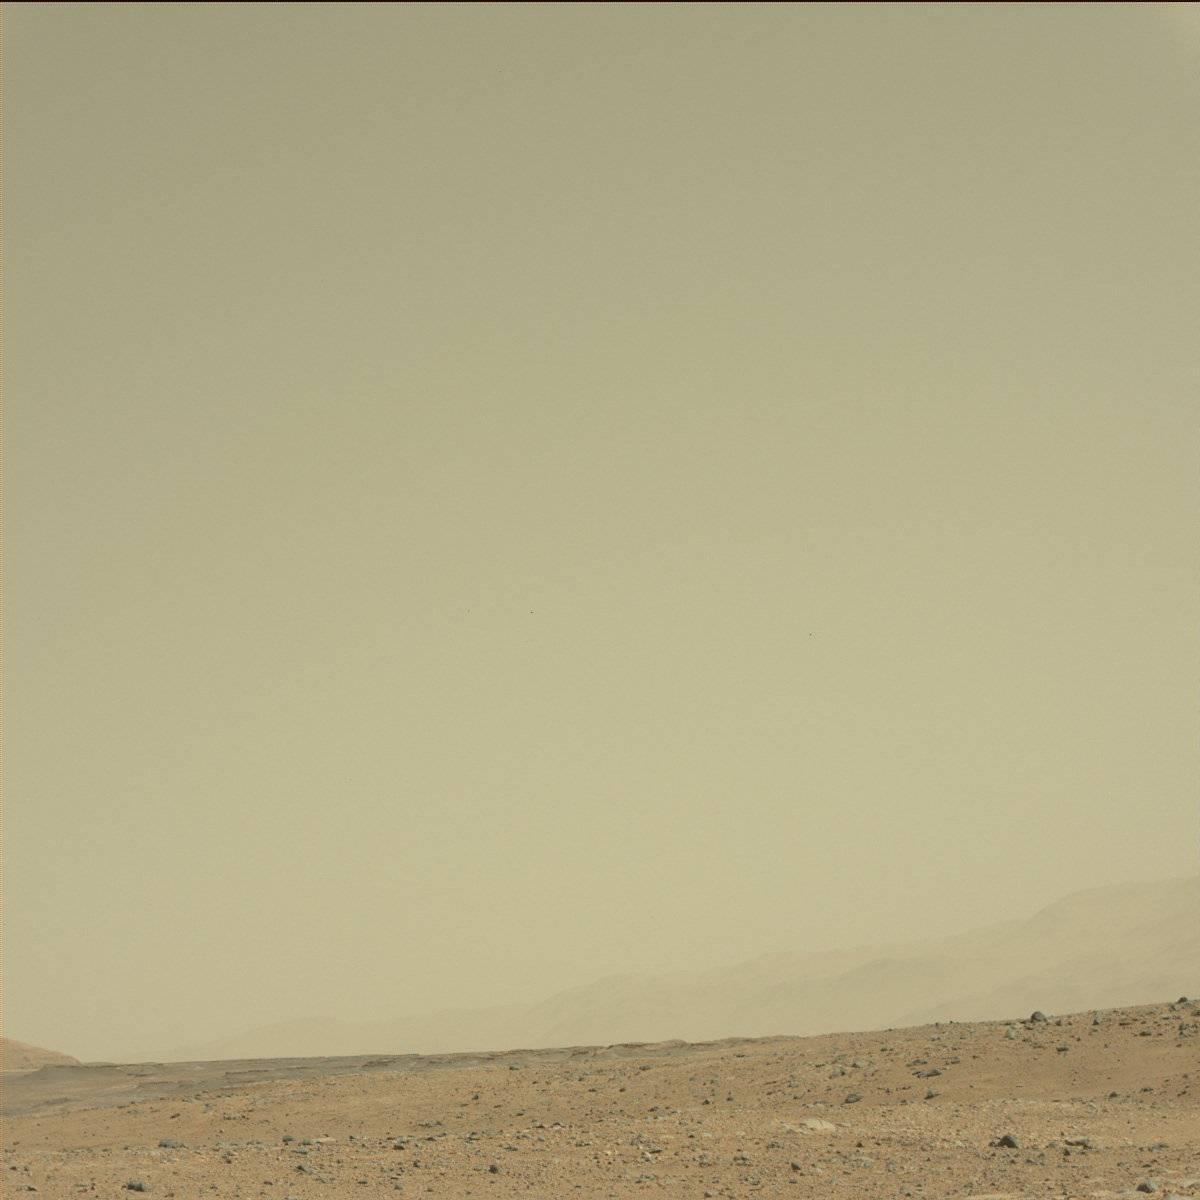
Terrain classes present: Ridge, Sand / Soil, Sky